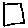
Label: square